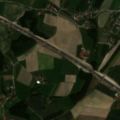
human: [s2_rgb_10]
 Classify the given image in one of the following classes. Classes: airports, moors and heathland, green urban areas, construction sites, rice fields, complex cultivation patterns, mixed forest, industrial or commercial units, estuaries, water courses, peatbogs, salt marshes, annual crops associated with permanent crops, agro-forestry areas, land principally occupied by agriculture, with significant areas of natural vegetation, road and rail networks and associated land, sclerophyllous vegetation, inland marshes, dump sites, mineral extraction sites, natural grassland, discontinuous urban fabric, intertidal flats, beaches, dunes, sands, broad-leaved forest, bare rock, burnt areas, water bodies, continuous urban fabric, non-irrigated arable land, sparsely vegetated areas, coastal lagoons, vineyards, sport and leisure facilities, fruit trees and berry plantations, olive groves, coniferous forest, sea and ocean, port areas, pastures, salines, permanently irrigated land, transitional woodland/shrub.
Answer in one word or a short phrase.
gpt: discontinuous urban fabric, non-irrigated arable land, complex cultivation patterns, land principally occupied by agriculture, with significant areas of natural vegetation